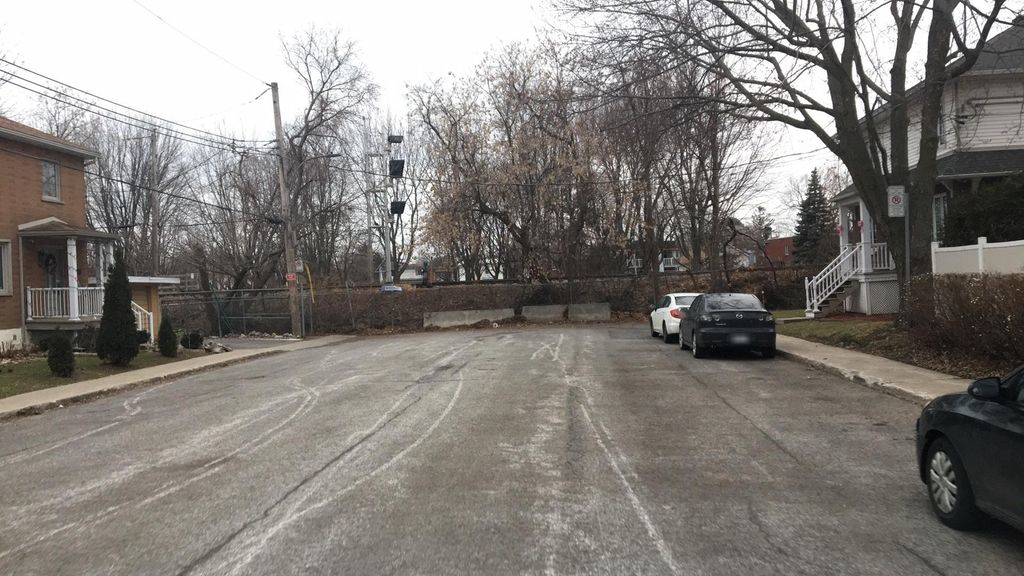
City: montreal